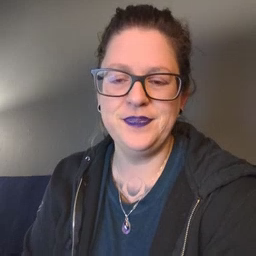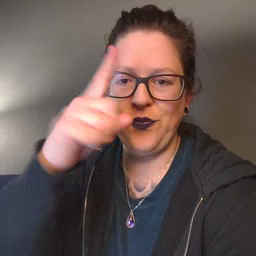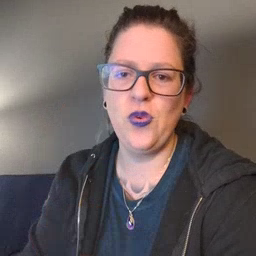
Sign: for